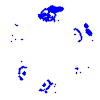
Particle: proton